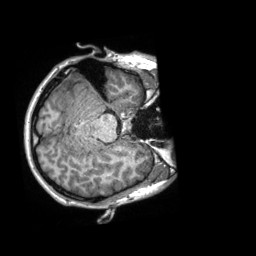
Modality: T1w
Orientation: axial
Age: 28
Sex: male
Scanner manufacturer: siemens
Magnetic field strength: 3 T
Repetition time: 2.3 s
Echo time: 0.00288 s